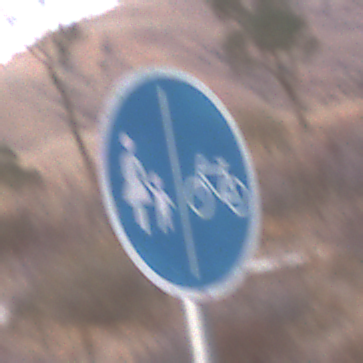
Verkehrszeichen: GetrennterRadUndGehwegRadwegRechts
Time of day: SunriseSunset
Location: Outdoor (Suburban)
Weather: PartlyCloudy
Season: NotSpecified
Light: Natural